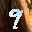
Label: 9